Field crop: tomato
Growth stage: 1
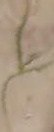
Species: cyperus